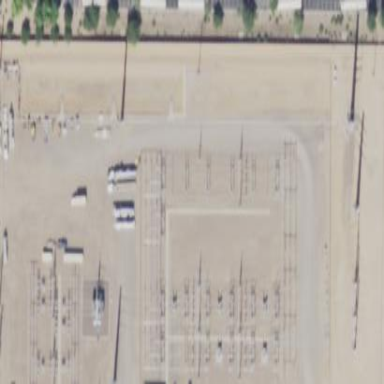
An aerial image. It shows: Power line carrying busbar.